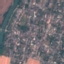
Land use / land cover: Residential